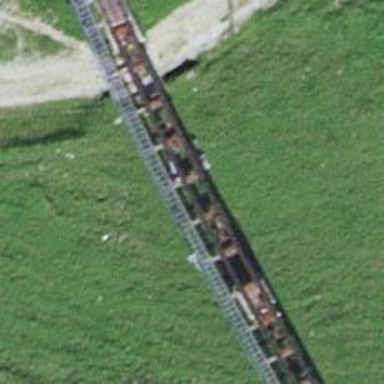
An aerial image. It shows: Funicular railway bridge.